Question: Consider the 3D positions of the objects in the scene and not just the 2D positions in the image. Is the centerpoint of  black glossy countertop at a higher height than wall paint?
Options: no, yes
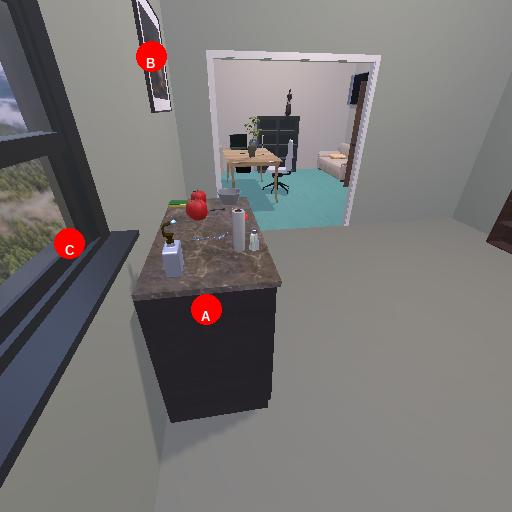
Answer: no